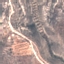
Land use / land cover: HerbaceousVegetation